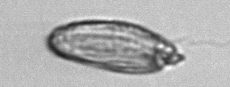
Label: Katodinium_or_Torodinium